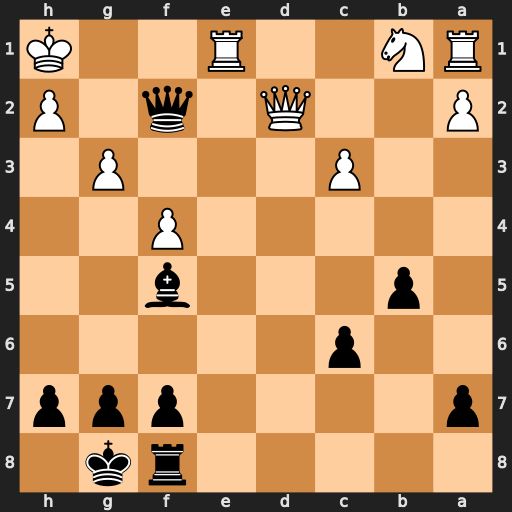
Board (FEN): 5rk1/p4ppp/2p5/1p3b2/5P2/2P3P1/P2Q1q1P/RN2R2K
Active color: b
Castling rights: -
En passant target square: -
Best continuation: Be4+ Rxe4 Qf1#